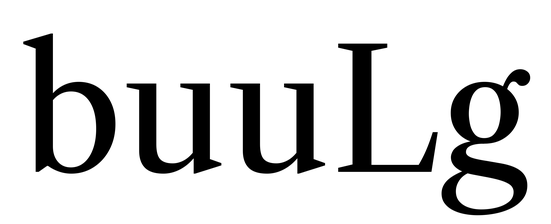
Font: LibreCaslonText_Regular